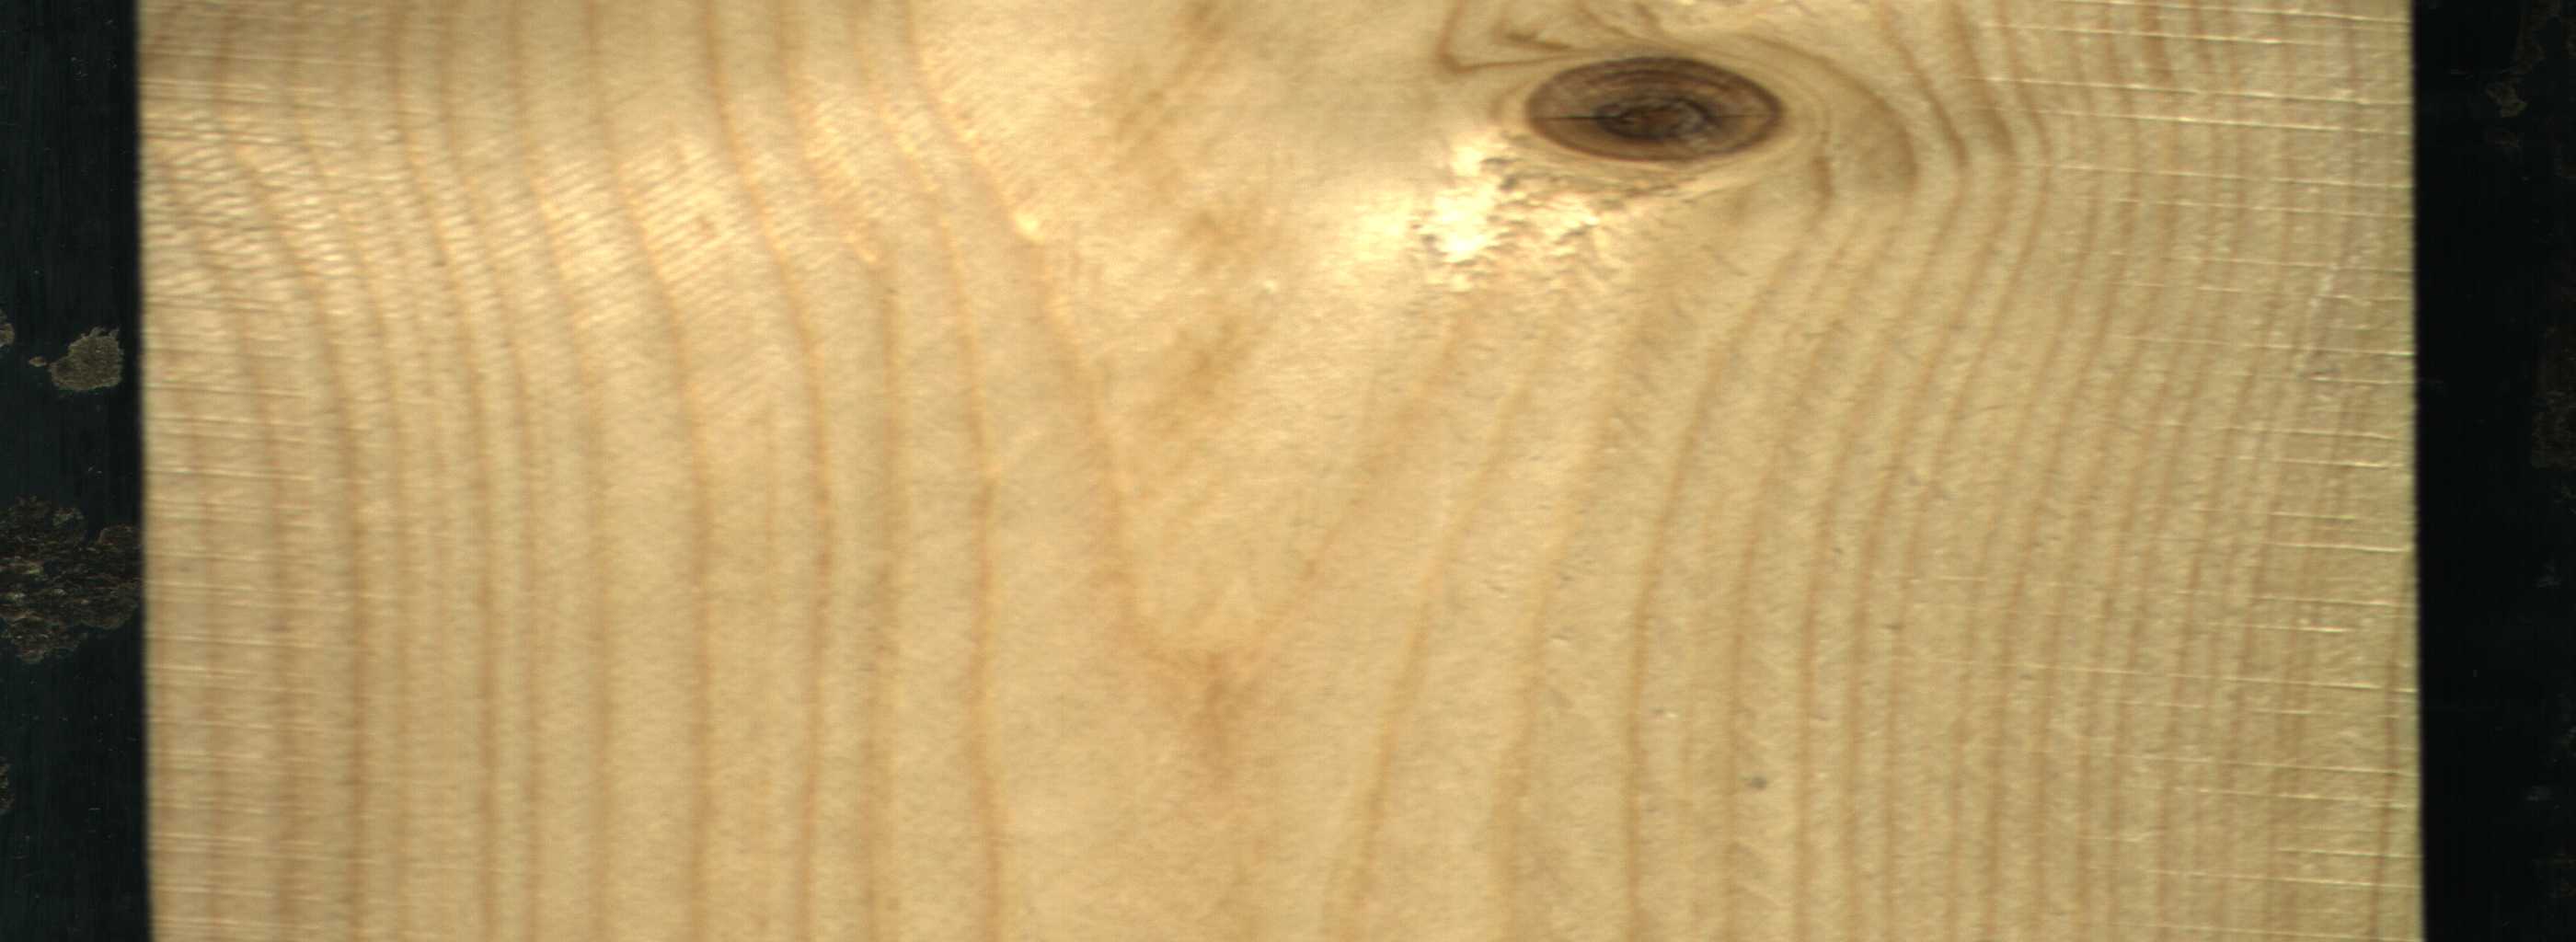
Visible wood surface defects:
Dead_Knot
Dead_Knot